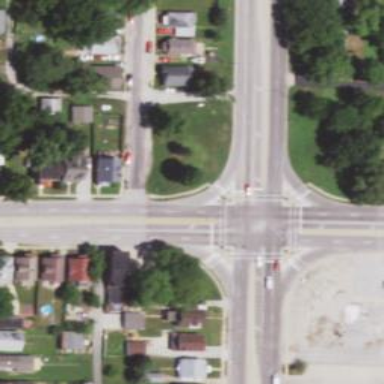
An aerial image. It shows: Crossing with marked lines on the road.